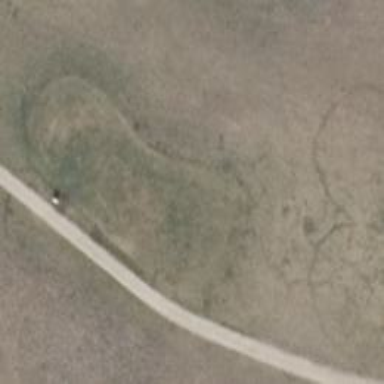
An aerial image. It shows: Golf tee.